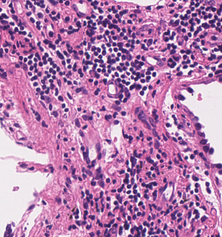
Tumor epithelial tissue: no
Tumor-associated stroma tissue: yes
Normal tissue: no